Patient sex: M
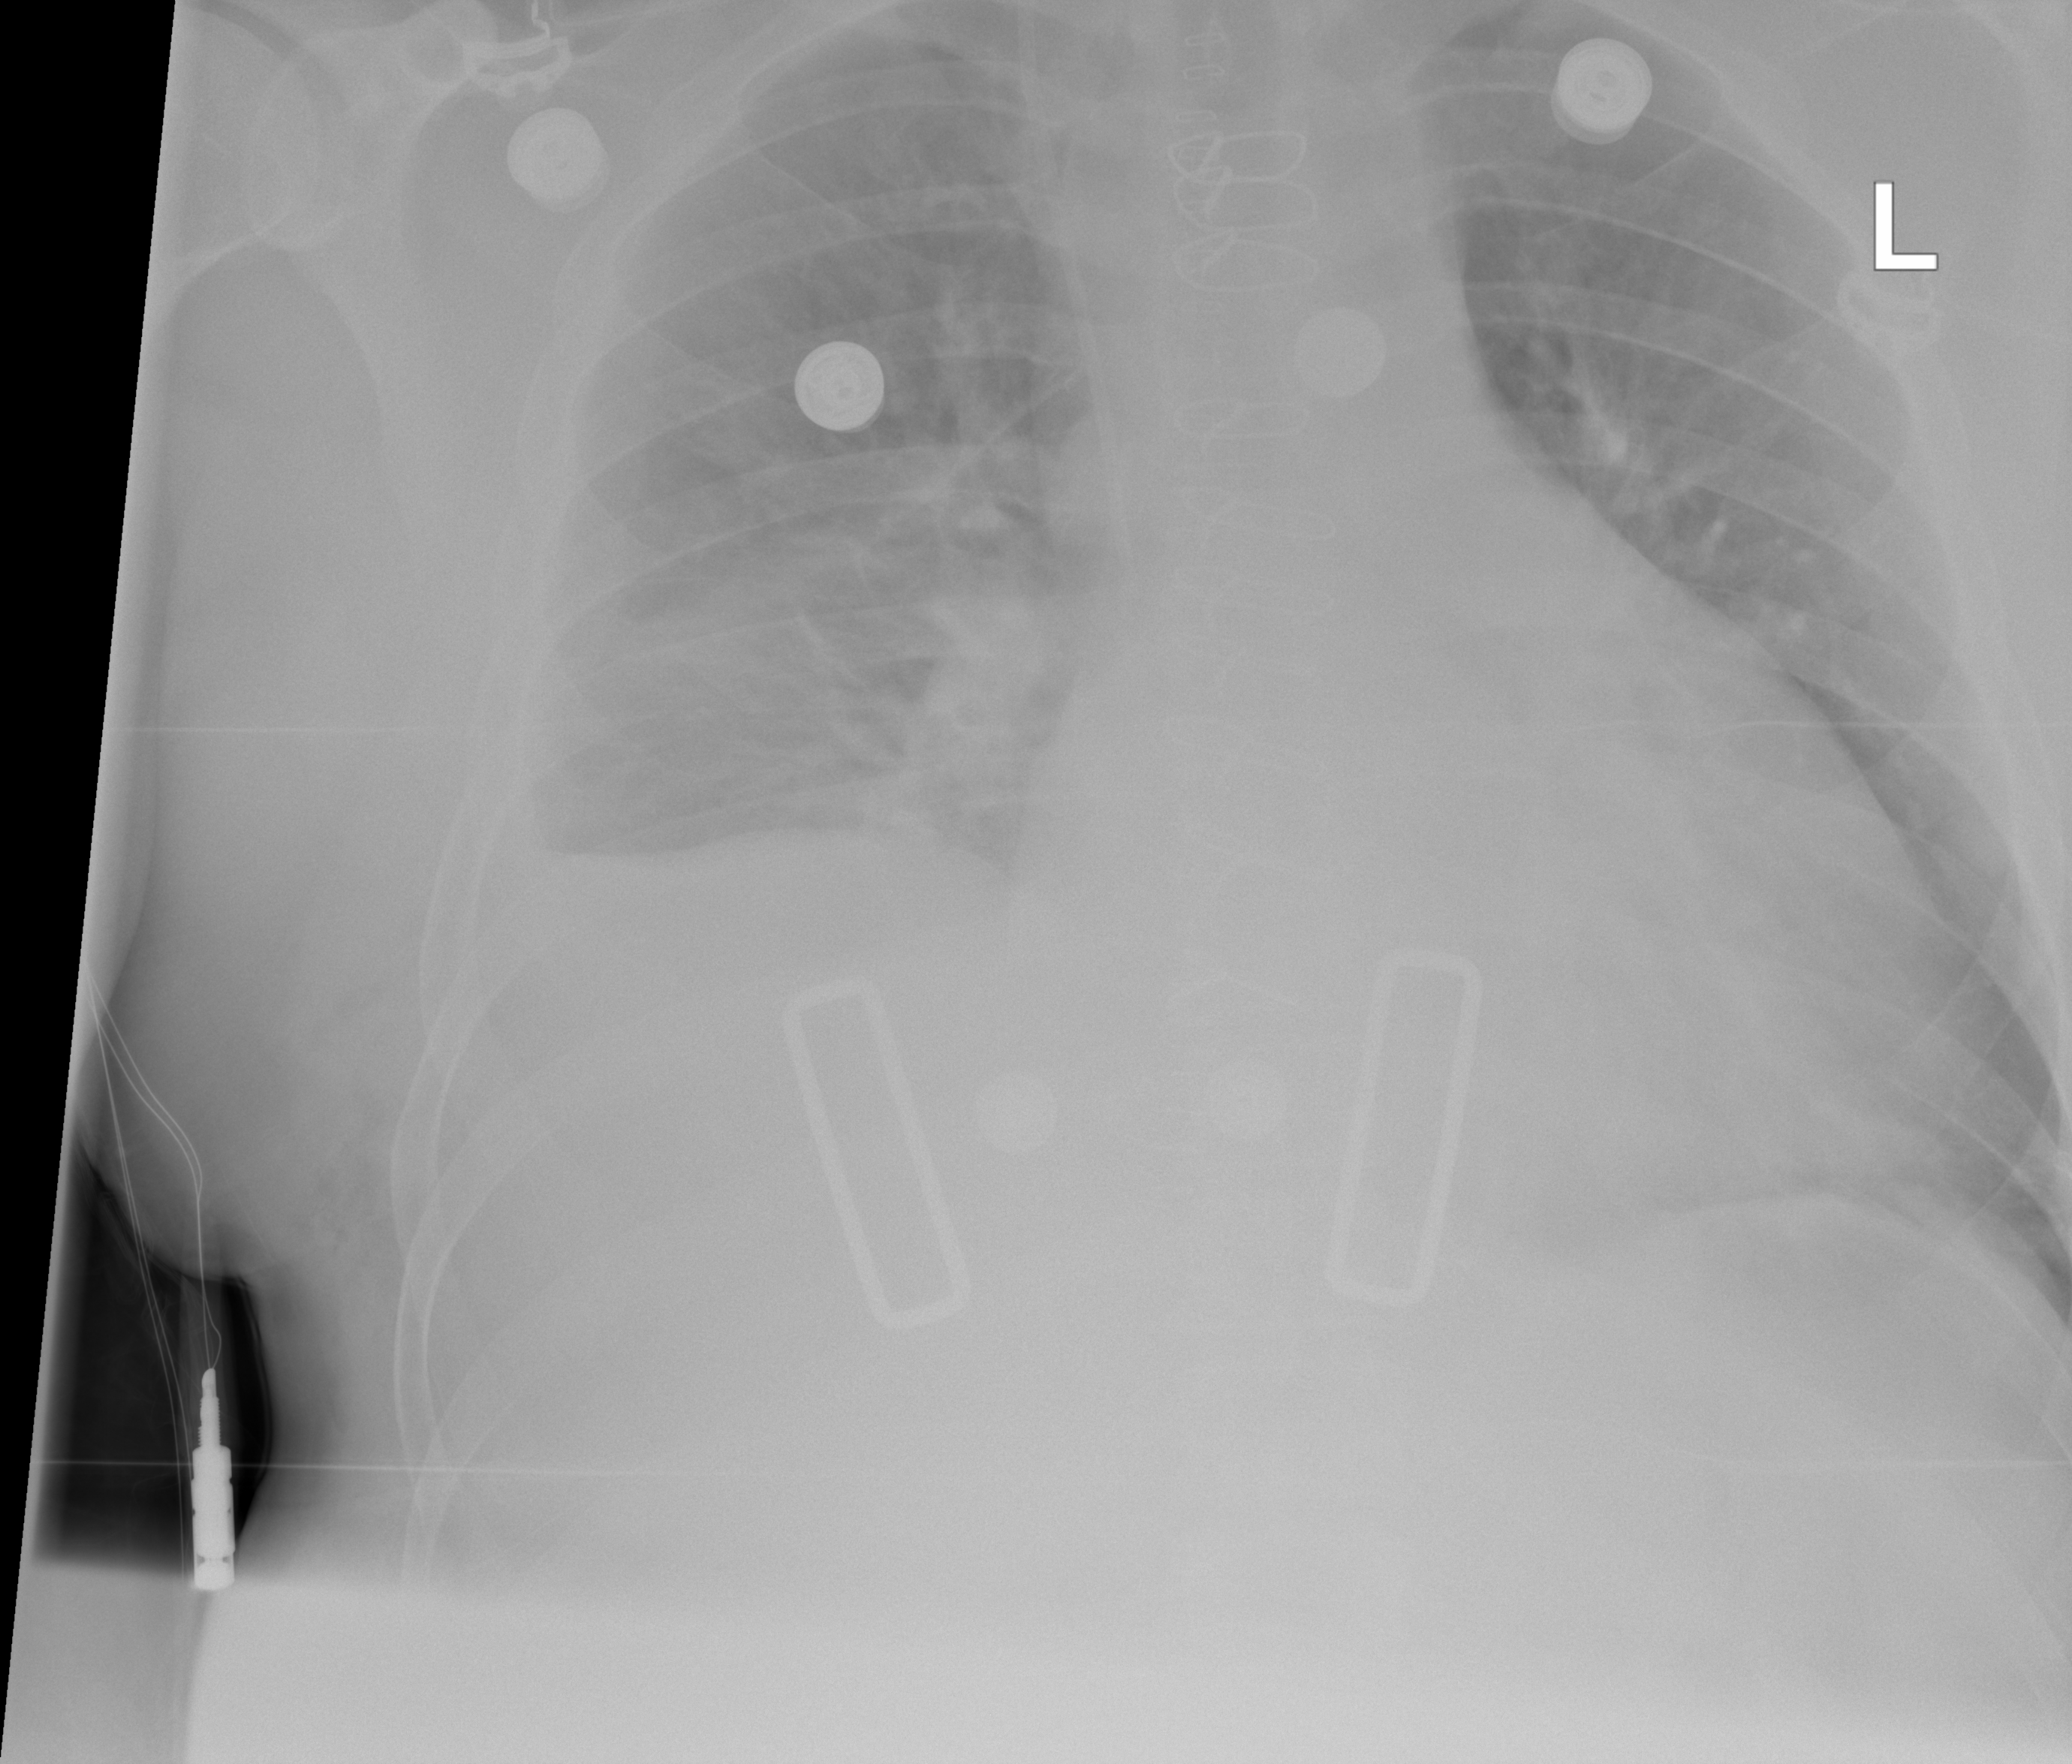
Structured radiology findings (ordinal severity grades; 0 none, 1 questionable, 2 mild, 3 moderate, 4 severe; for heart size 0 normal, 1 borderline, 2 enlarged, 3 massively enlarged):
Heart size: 2
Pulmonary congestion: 2
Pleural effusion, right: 2
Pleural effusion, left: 0
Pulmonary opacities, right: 2
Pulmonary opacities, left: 0
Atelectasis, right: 2
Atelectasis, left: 0